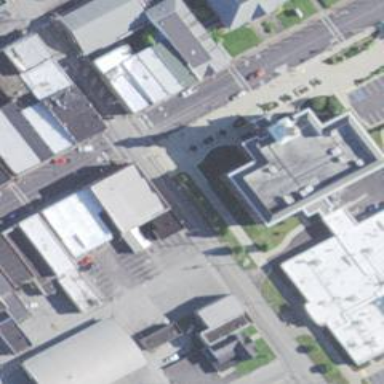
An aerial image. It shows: Courthouse building.